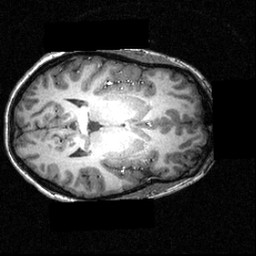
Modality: T1w
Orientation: axial
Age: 25
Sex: female
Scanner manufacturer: siemens
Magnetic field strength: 3.951 T
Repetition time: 1.5 s
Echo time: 0.00335 s